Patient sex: F
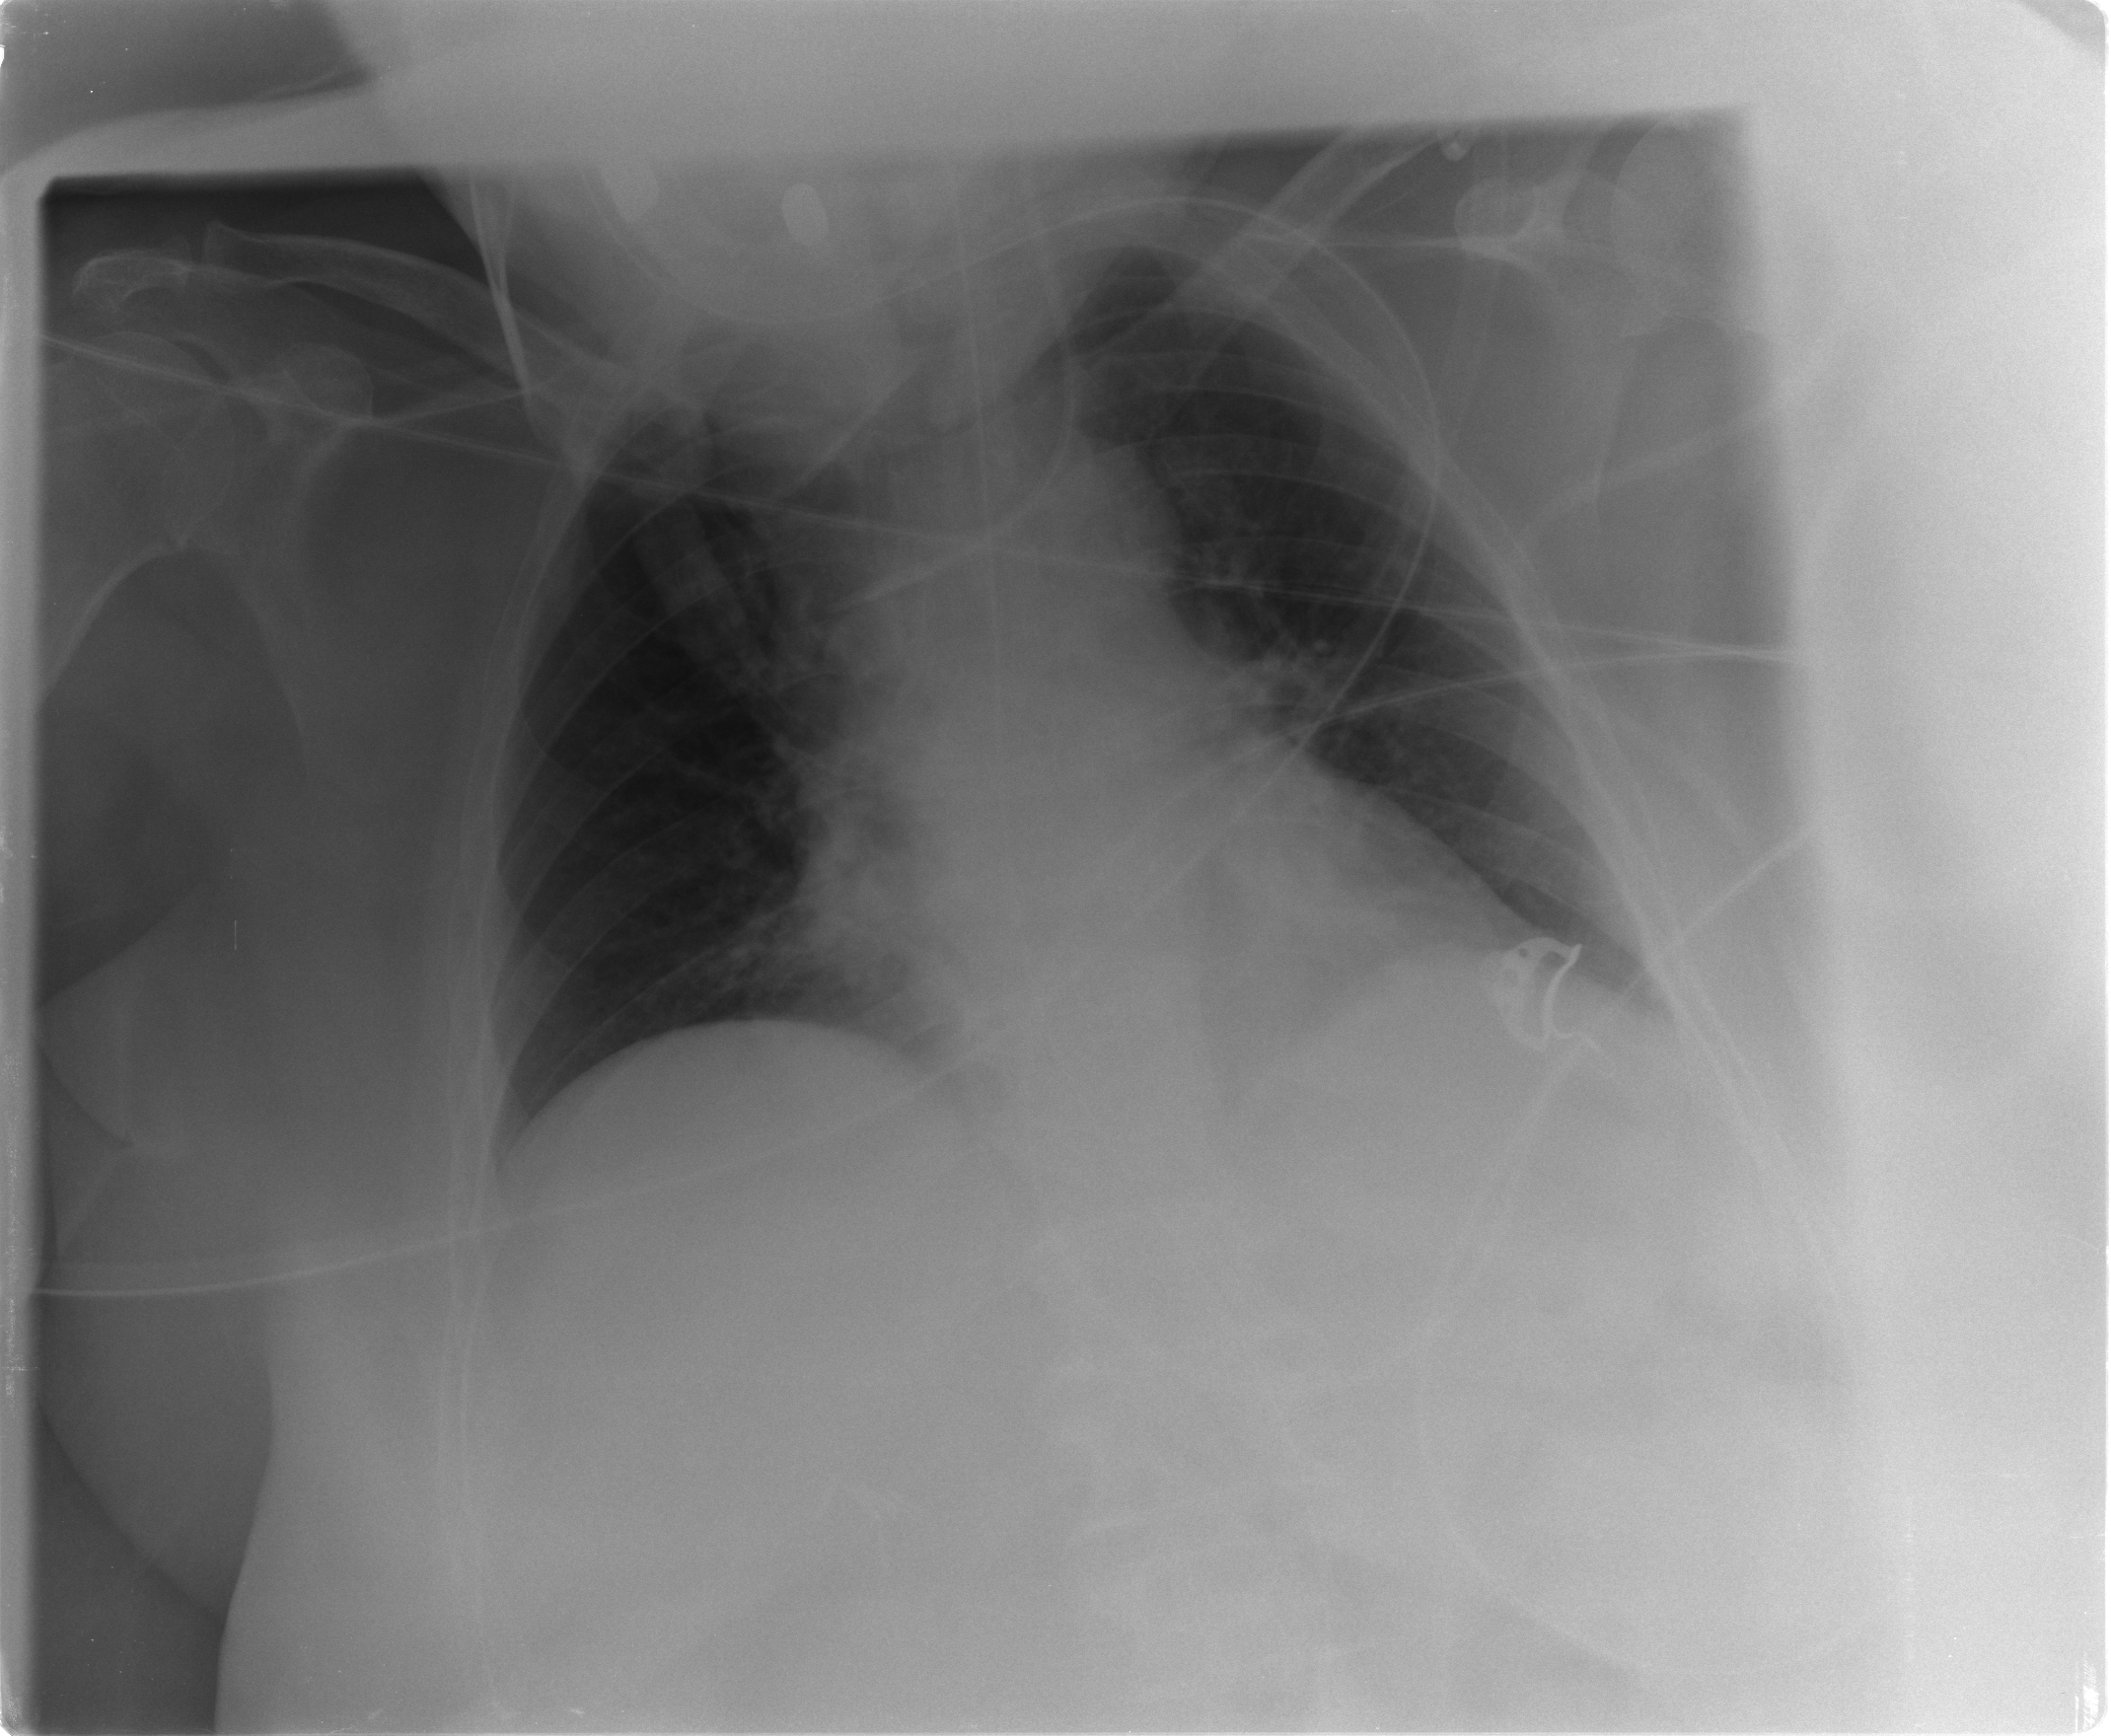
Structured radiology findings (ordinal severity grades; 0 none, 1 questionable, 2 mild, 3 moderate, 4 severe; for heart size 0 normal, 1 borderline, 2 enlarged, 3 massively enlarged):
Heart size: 0
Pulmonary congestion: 0
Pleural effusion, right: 0
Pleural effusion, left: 0
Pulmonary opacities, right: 0
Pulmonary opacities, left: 0
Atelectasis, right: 0
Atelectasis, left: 1